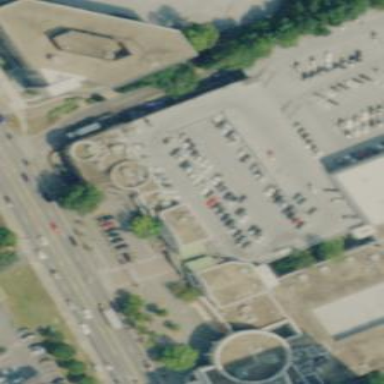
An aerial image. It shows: Multi-storey parking building.